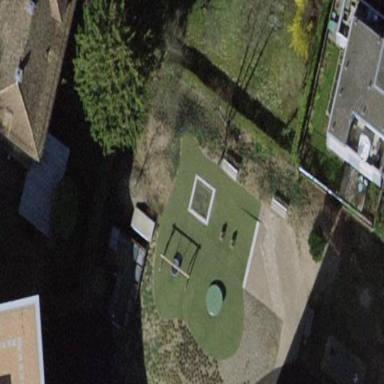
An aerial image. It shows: Playground area for leisure land.